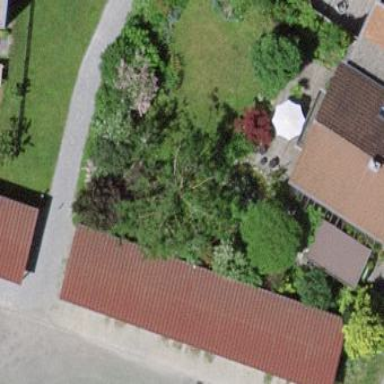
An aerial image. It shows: View of roof of building.